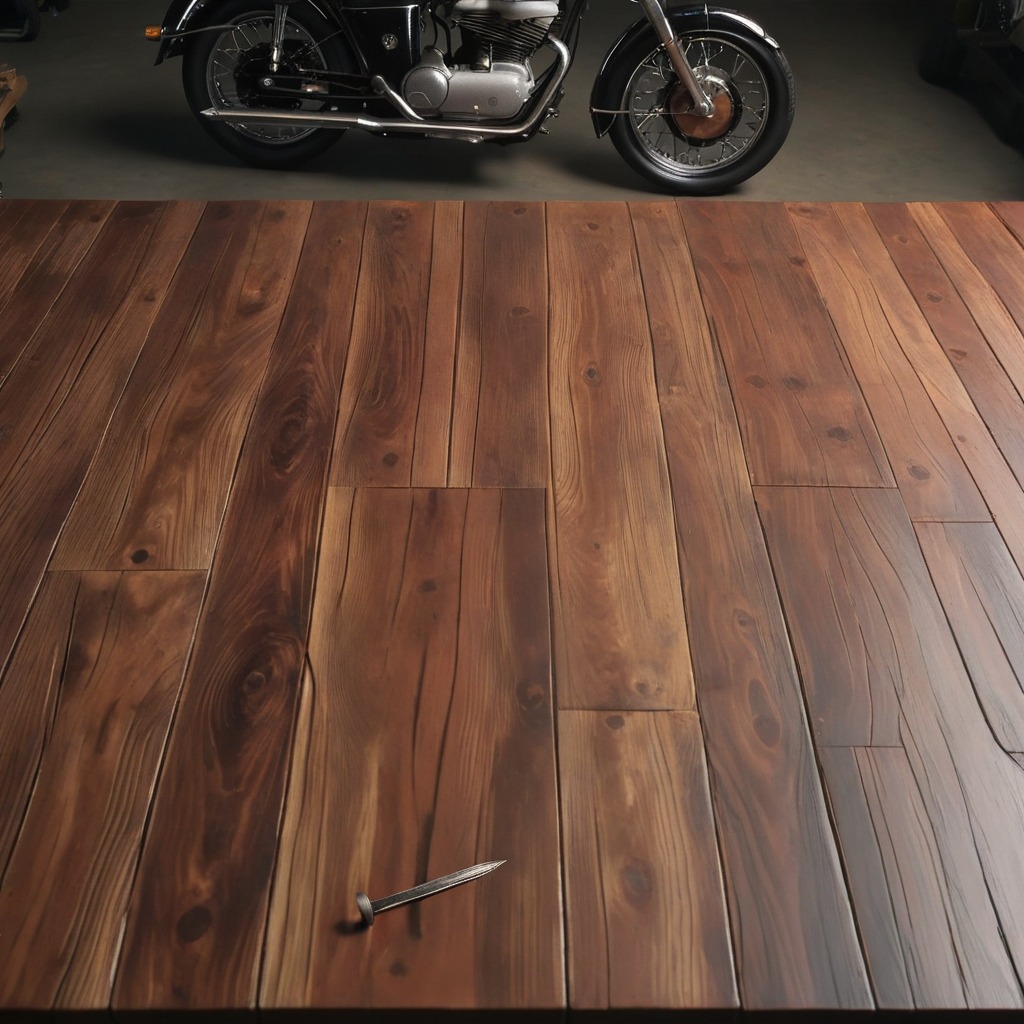
An iron nail is lying on the oil-spilled wooden table in a vintage motorcycle garage.